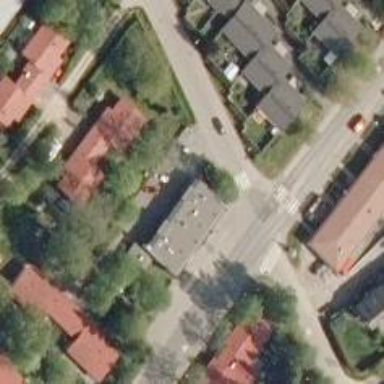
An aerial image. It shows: Road with "give way" sign.